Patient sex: M
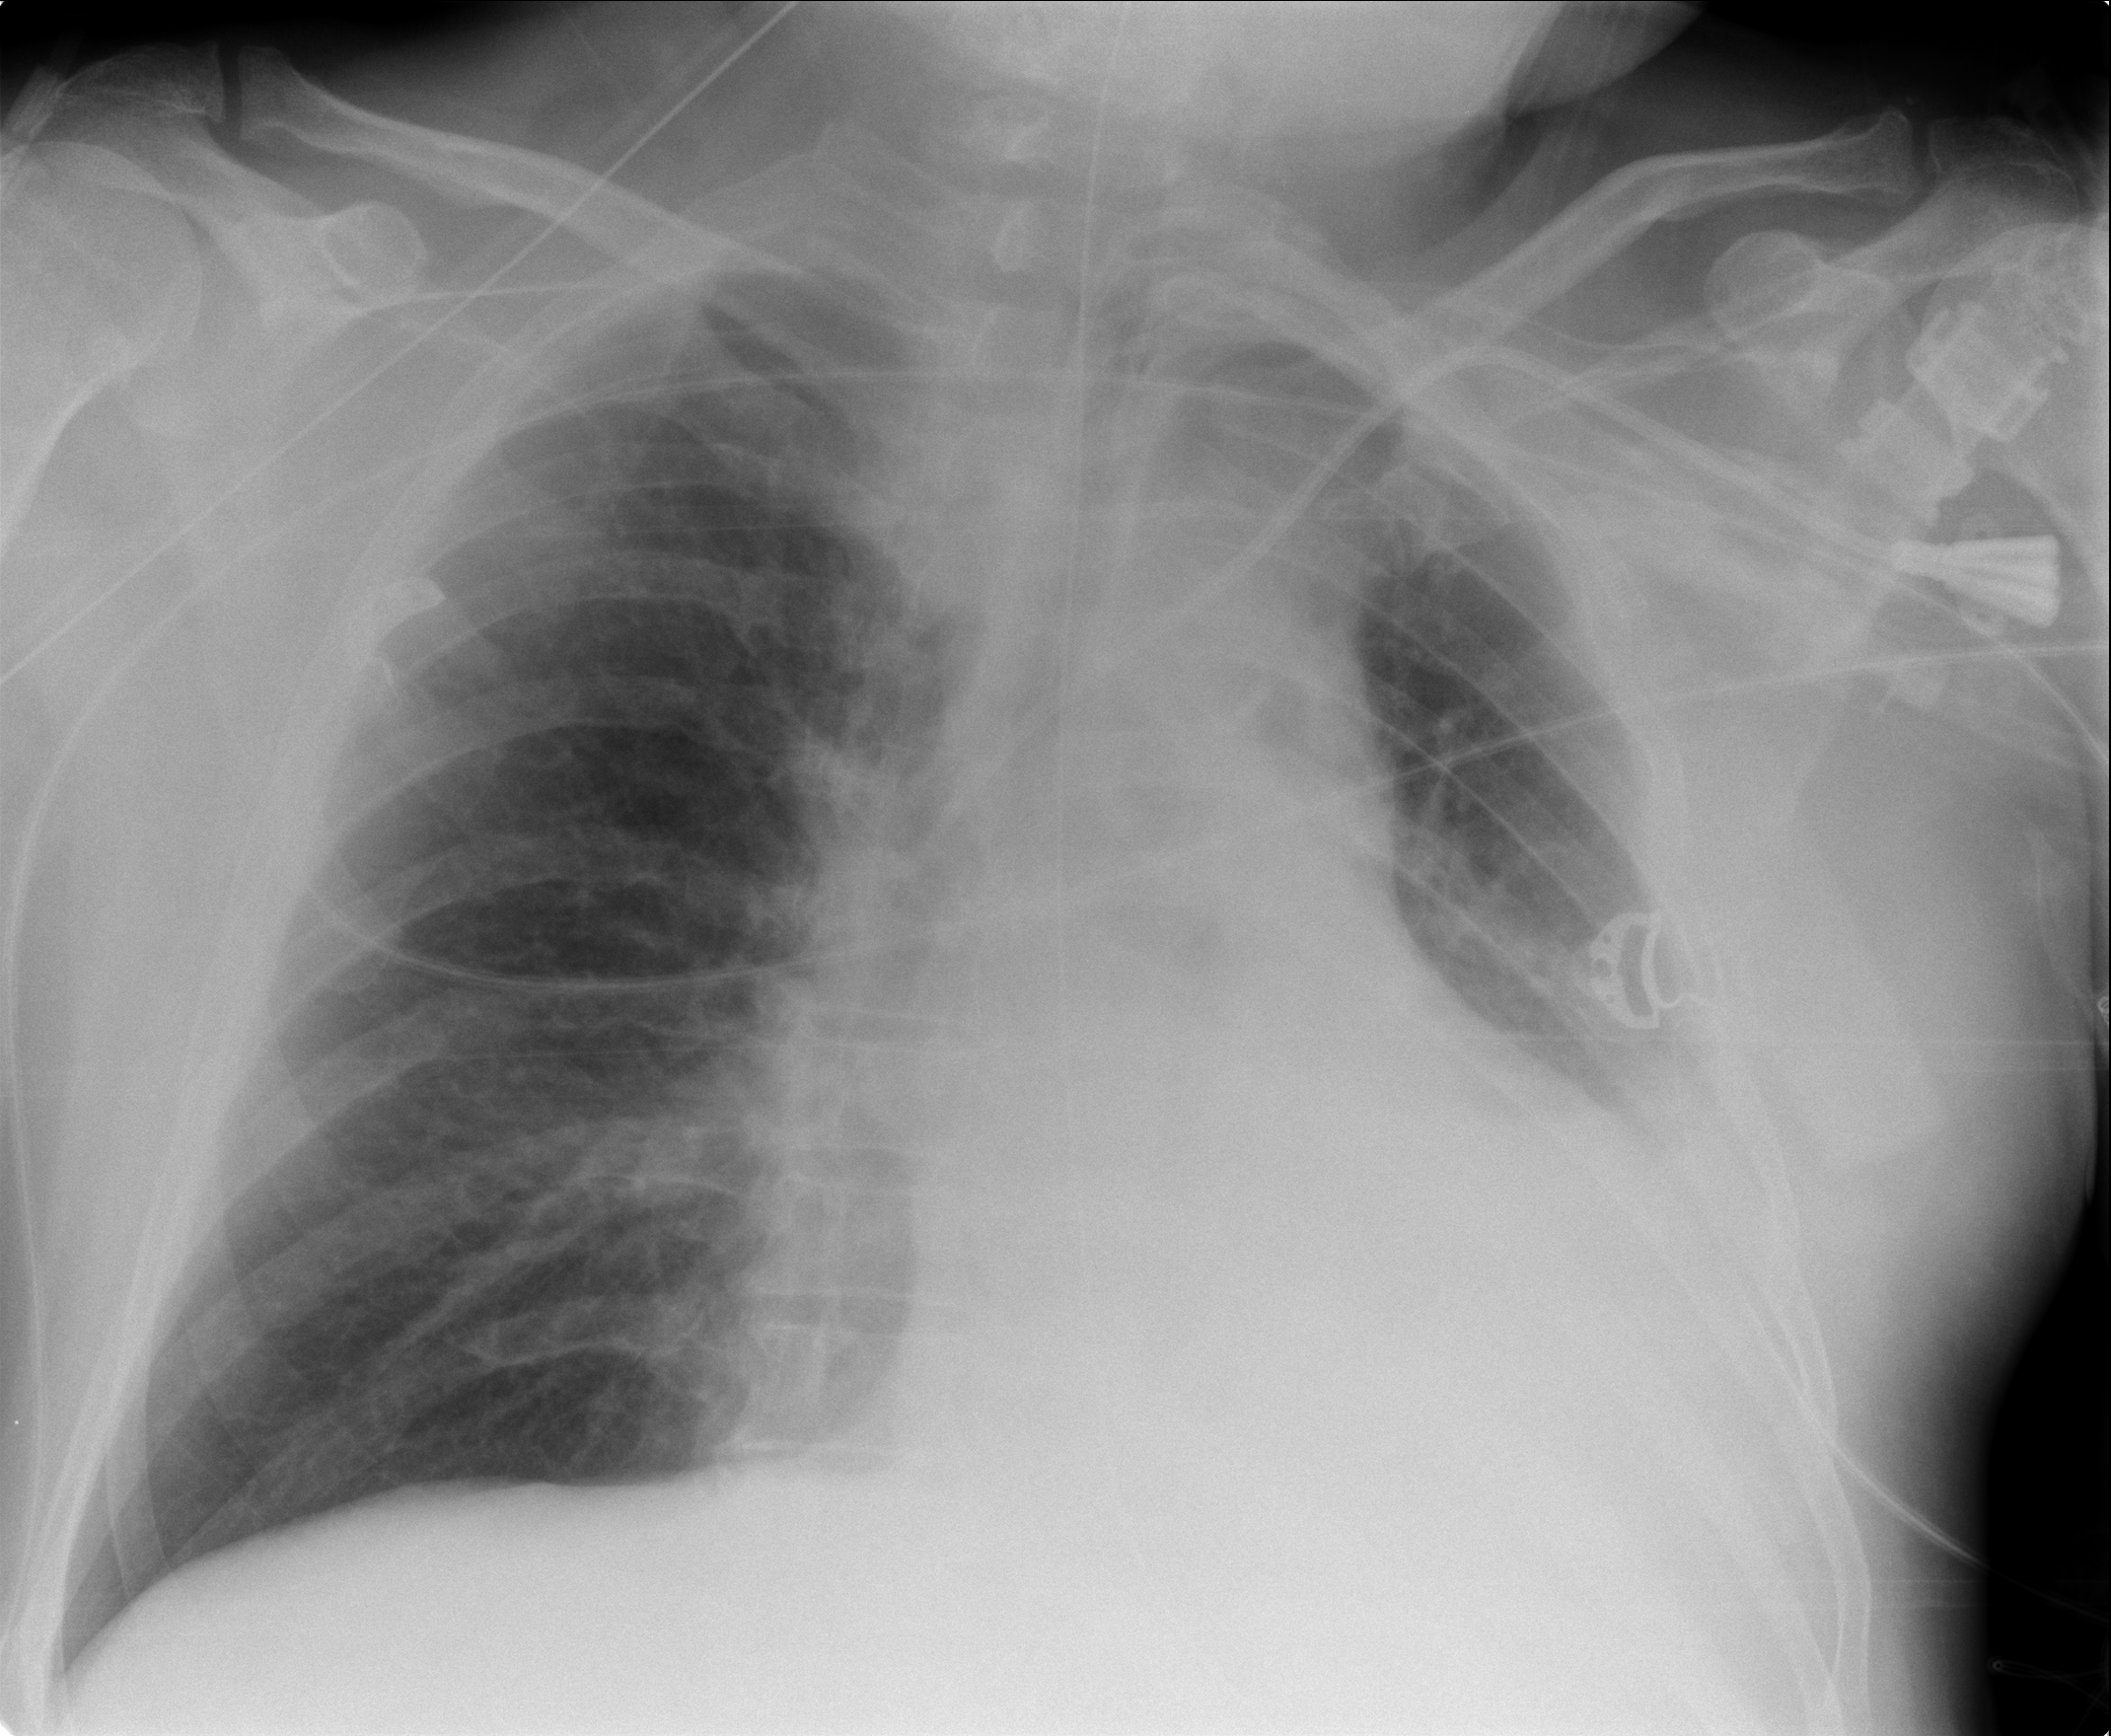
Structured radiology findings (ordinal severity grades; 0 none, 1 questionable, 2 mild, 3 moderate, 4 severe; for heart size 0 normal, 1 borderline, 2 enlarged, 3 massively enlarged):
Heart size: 2
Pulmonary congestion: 0
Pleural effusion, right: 0
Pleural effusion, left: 2
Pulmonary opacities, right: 0
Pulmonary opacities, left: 0
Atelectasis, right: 0
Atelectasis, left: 2